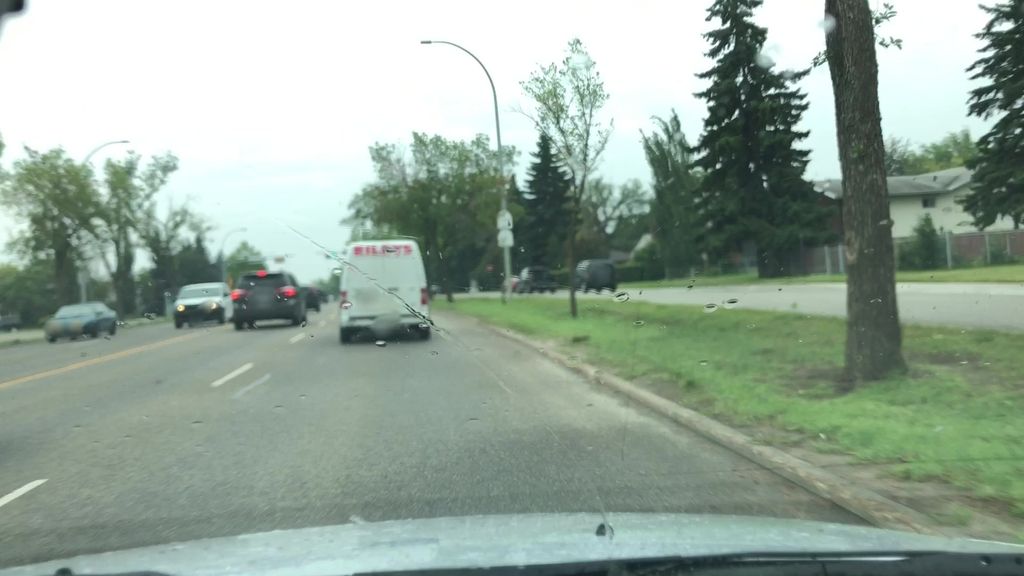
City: edmonton